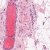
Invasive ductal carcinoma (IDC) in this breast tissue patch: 0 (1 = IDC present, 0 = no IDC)